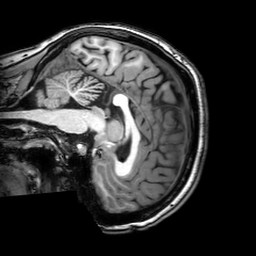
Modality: T1w
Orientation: sagittal
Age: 22
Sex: female
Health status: healthy
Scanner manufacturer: philips
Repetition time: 0.008136 s
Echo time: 0.00373 s